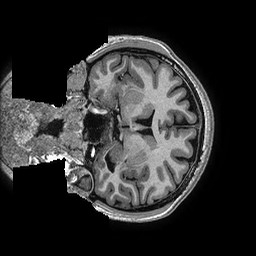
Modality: T1w
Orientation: coronal
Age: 22
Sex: female
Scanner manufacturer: ge
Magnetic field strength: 3 T
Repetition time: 0.006952 s
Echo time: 0.00292 s